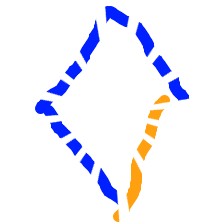
Shape: rhombus